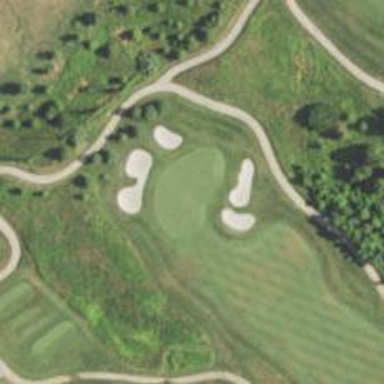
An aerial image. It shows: View of golf hole.